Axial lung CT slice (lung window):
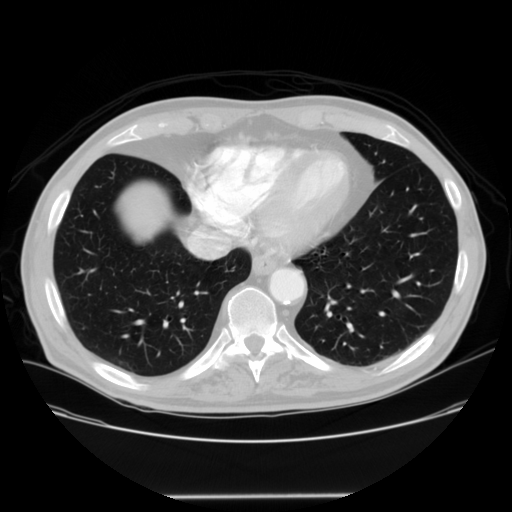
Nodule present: no